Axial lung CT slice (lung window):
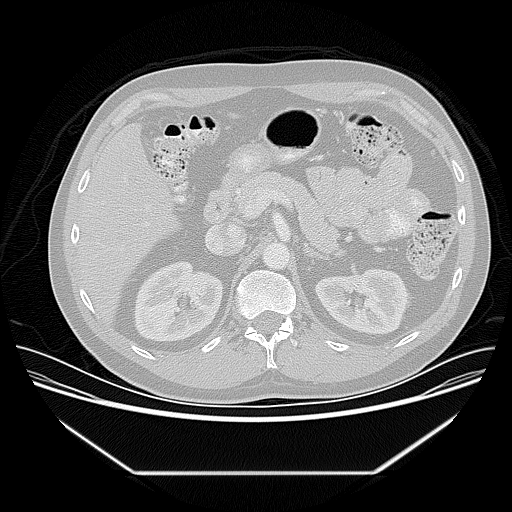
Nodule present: no